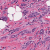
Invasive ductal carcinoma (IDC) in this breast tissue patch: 1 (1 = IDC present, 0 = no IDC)